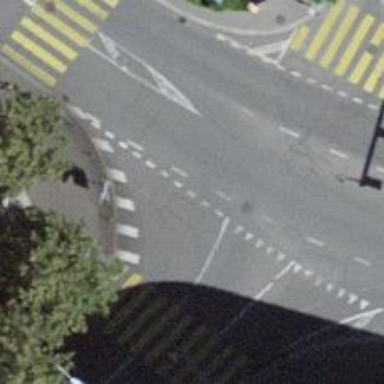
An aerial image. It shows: Crossing with traffic signals.